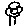
Label: flower